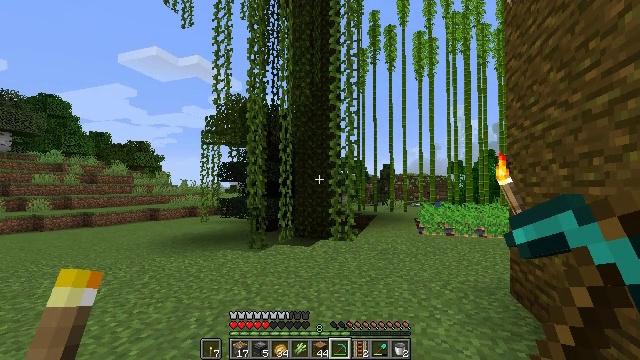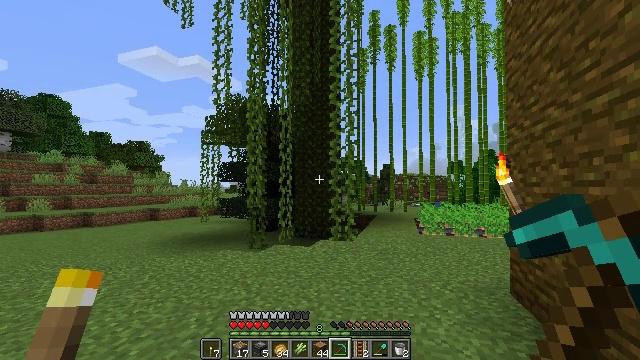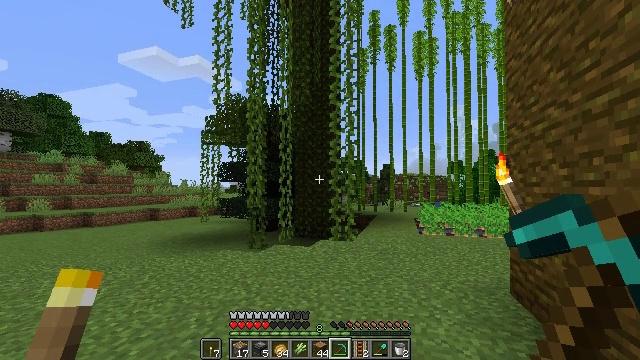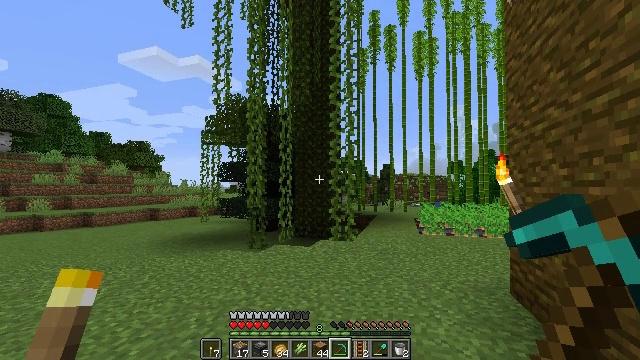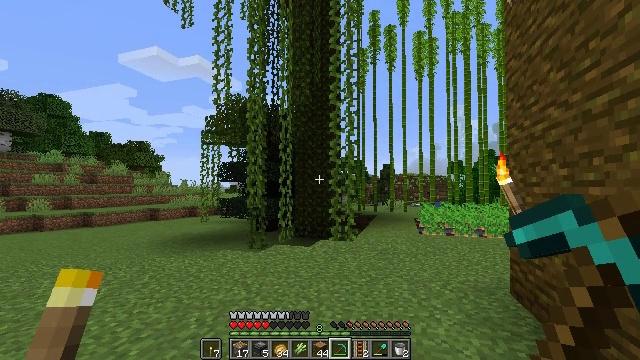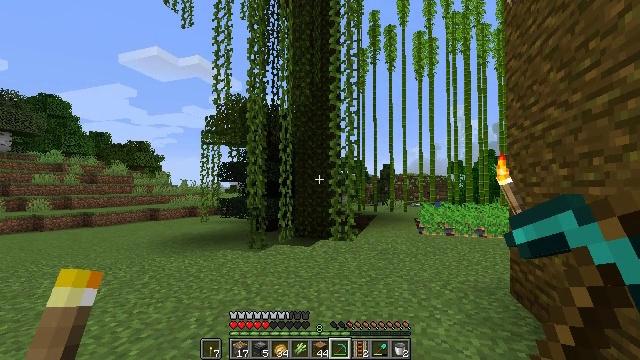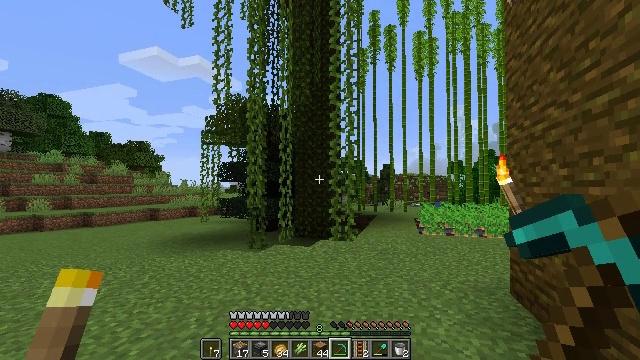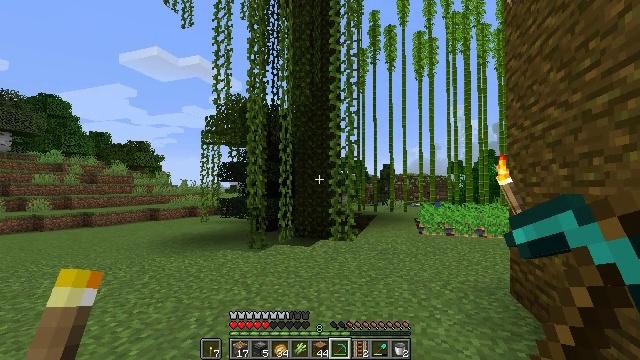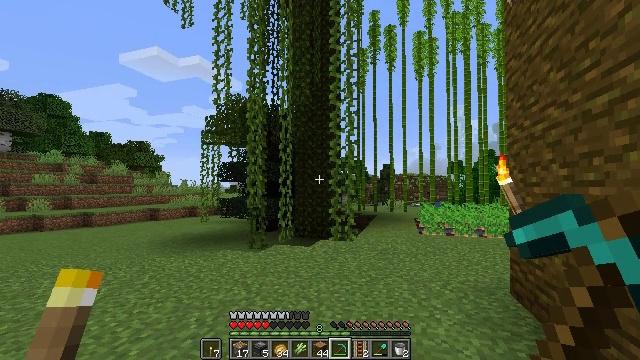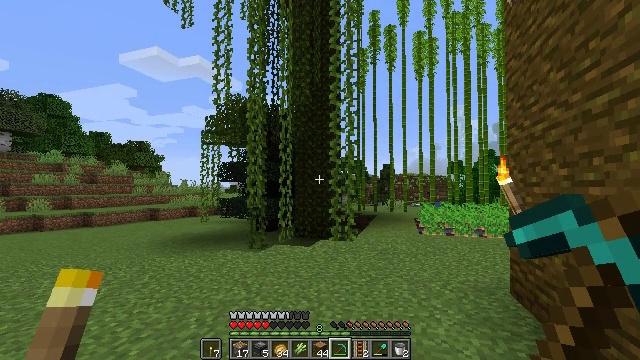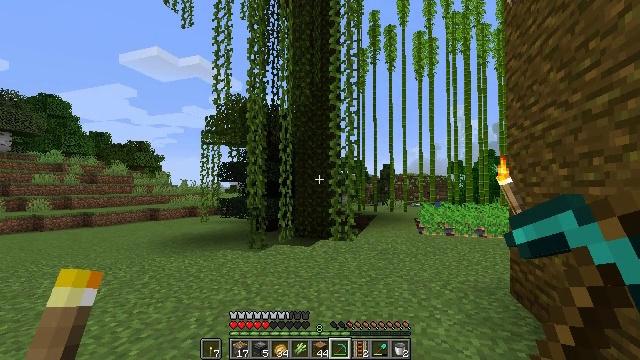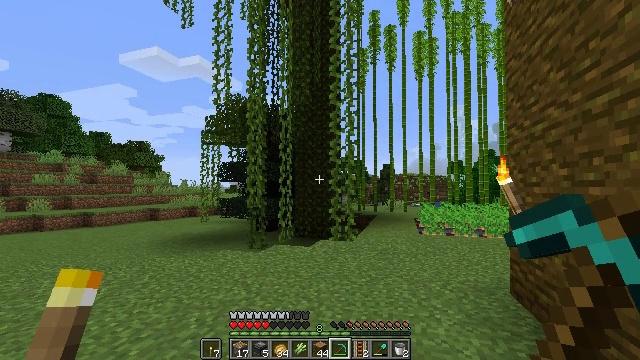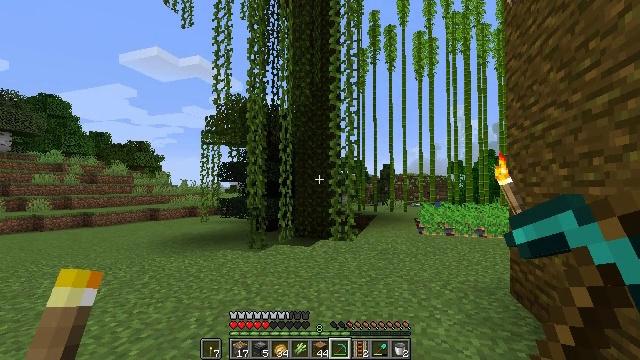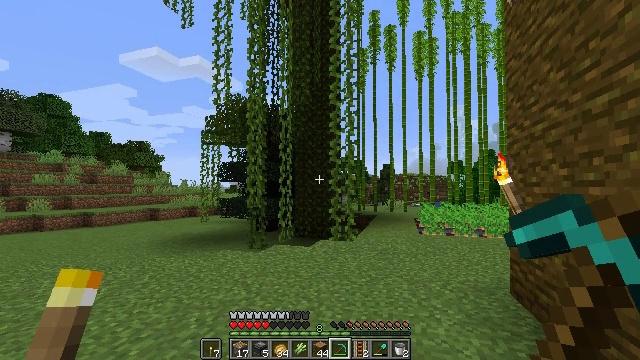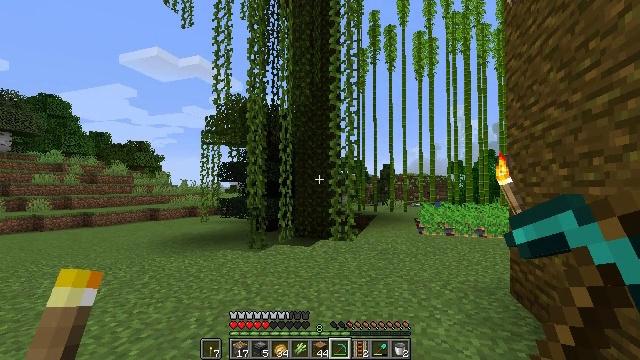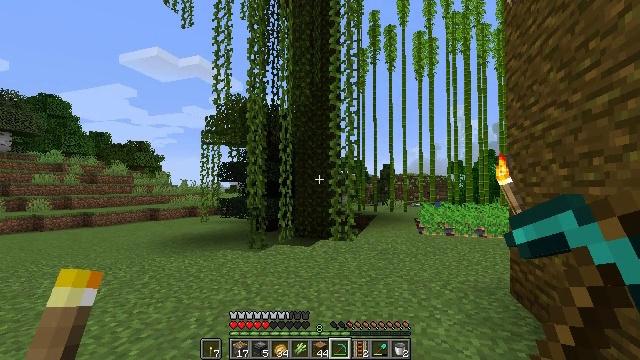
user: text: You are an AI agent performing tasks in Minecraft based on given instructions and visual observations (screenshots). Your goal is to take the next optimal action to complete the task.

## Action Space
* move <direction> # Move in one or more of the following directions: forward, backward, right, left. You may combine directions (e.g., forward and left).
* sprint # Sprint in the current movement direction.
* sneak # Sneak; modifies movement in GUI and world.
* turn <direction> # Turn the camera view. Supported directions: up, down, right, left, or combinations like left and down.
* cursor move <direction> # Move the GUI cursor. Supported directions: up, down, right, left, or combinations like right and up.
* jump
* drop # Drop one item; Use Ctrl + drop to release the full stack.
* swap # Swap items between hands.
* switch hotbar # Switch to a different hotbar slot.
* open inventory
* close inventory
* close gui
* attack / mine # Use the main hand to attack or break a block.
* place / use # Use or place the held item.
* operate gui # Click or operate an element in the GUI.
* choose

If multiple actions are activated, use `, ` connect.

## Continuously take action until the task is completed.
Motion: motion action
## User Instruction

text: Collect tall grass by breaking it.
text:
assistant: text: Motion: no_op
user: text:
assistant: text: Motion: no_op
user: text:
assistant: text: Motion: no_op
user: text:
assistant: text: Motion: no_op
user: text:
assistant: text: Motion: no_op
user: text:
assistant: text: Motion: no_op
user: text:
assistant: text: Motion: no_op
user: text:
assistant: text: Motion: no_op
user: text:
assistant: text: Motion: no_op
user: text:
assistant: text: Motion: no_op
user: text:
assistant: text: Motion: no_op
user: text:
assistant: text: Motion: no_op
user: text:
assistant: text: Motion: no_op
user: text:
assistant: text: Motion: no_op
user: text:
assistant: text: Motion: no_op
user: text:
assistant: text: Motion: no_op
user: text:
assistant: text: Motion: no_op
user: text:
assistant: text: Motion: no_op
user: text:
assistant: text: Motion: no_op
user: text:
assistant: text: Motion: no_op
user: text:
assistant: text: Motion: no_op
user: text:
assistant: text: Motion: no_op
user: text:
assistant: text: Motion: no_op
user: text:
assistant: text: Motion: no_op
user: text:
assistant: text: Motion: no_op
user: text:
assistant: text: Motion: no_op
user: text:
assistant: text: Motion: no_op
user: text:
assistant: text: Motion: no_op
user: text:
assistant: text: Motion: no_op
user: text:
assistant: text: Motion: no_op